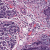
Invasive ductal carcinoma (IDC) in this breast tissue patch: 0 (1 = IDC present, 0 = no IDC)